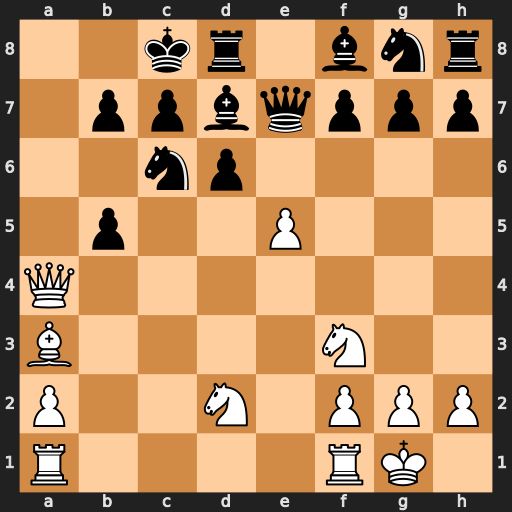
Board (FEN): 2kr1bnr/1ppbqppp/2np4/1p2P3/Q7/B4N2/P2N1PPP/R4RK1
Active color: w
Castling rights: -
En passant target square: -
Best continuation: Qa8+ Nb8 exd6 Qxd6 Bxd6